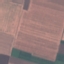
Land use / land cover: AnnualCrop